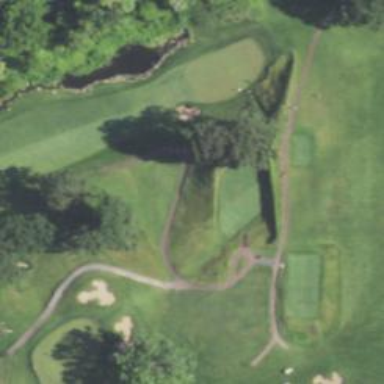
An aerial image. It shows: Golf cartpath that is also road path.